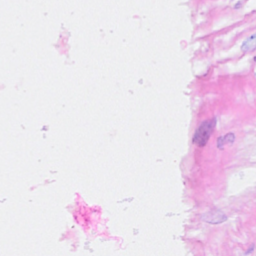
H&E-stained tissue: Breast